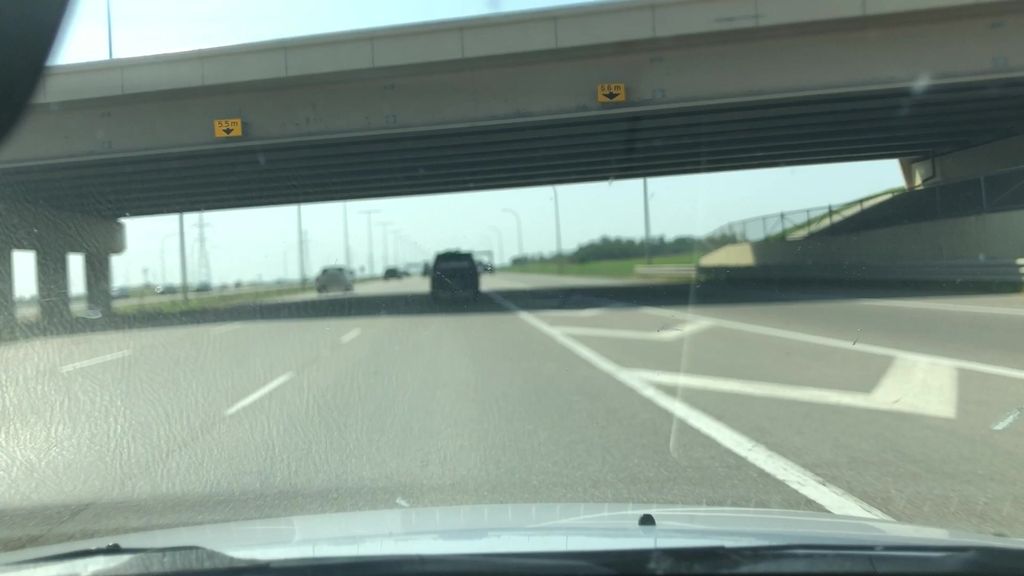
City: edmonton